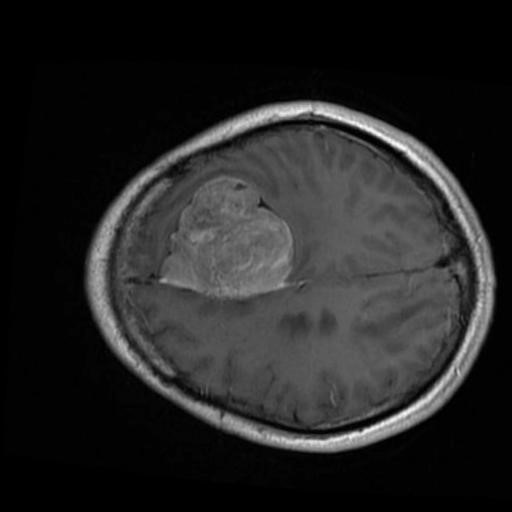
Label: brain_menin